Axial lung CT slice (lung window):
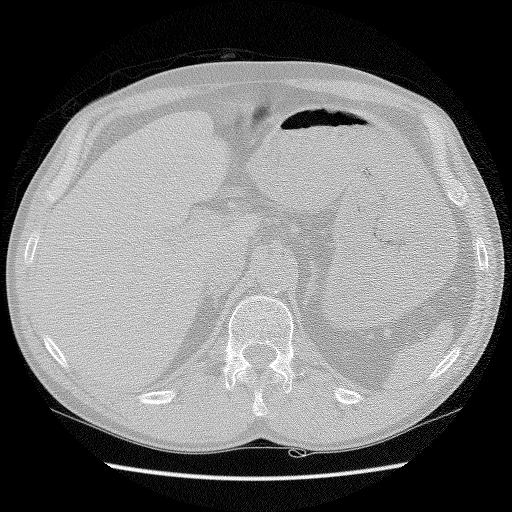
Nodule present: no